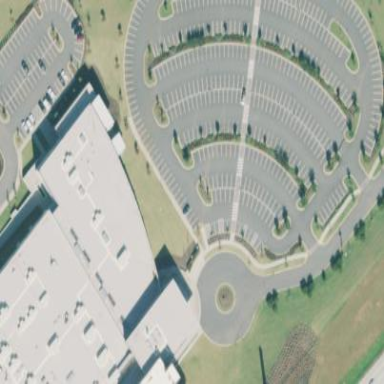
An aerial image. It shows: Parking area with surface.